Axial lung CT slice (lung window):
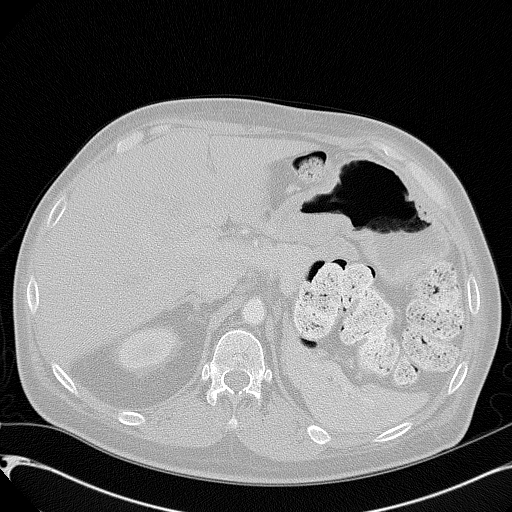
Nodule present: no